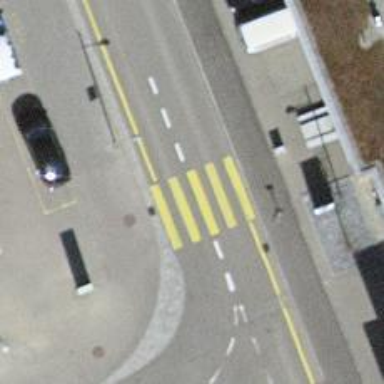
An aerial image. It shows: Marked crossing on the road.